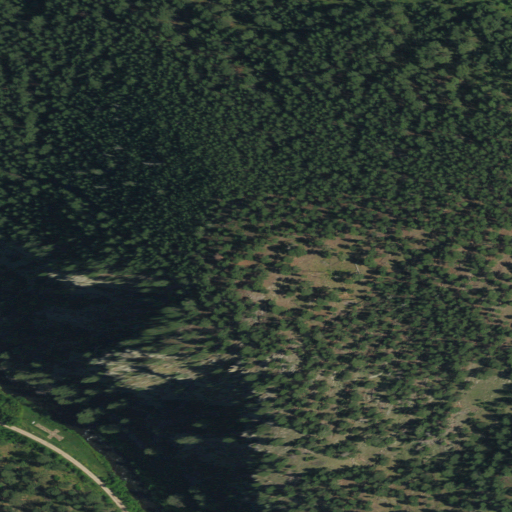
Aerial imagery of mountain in South Dakota named Mount Wheaton containing evergreen forest and open development